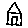
Label: house